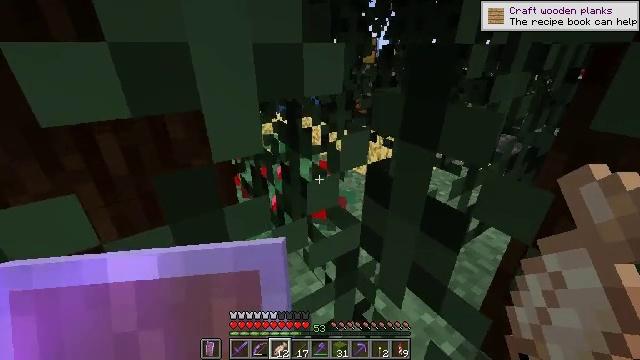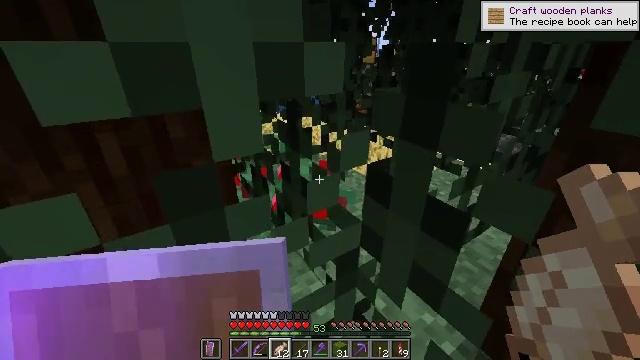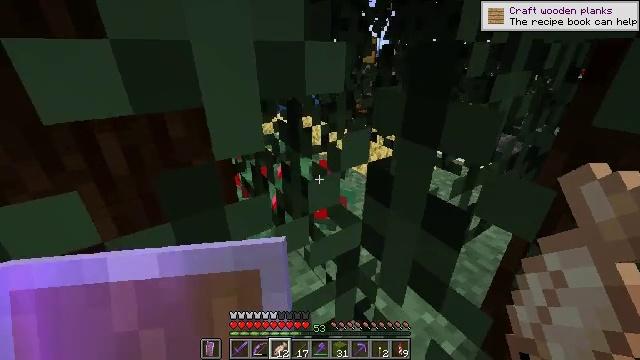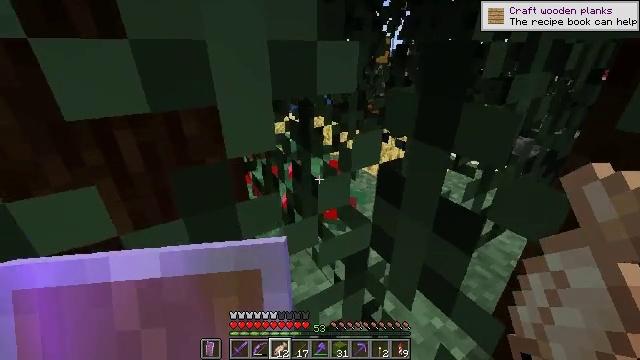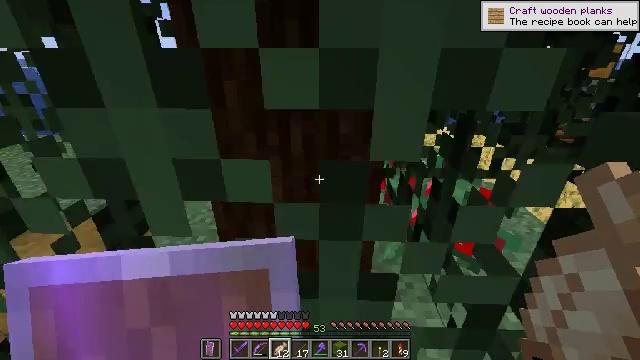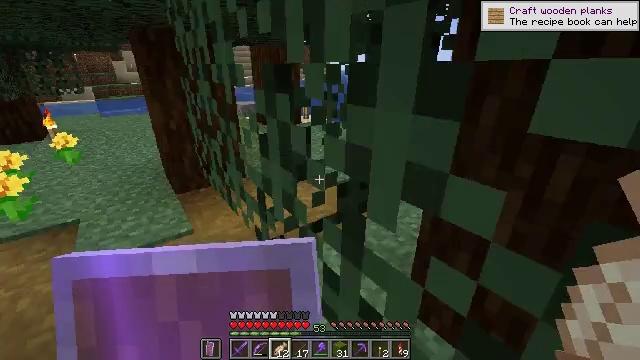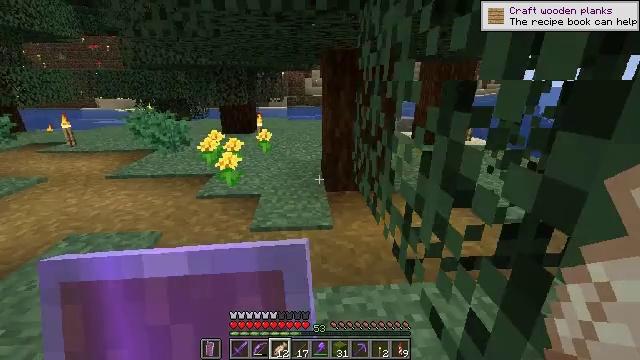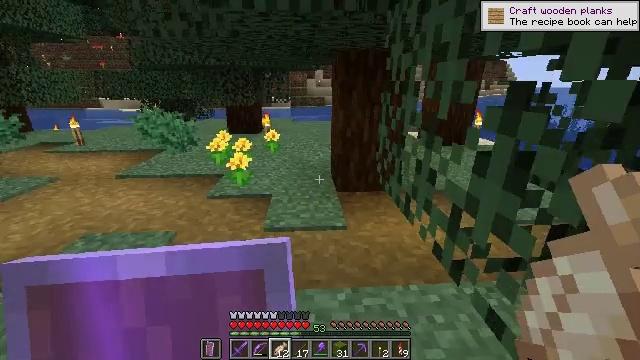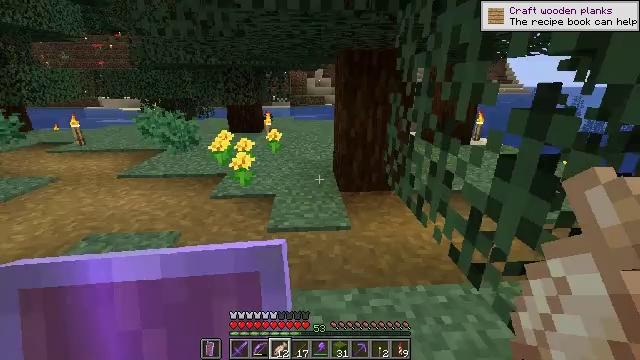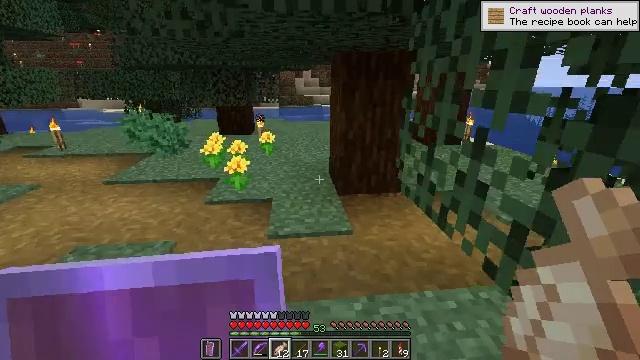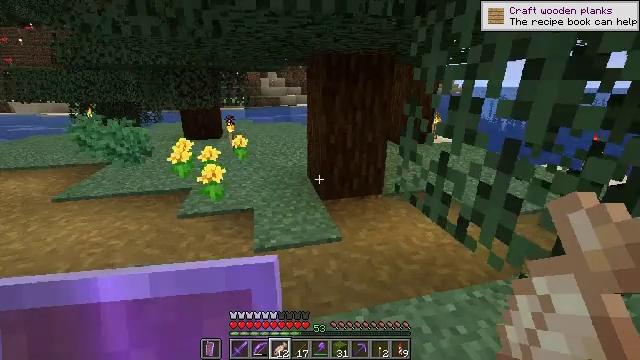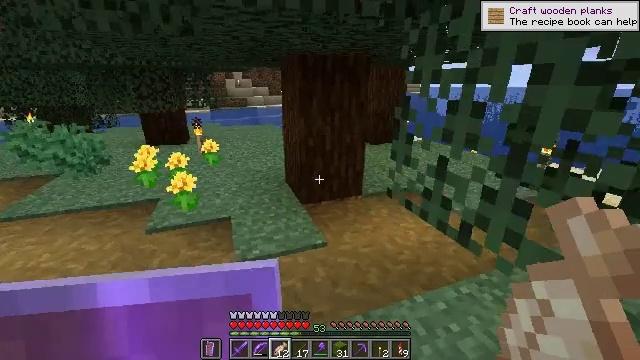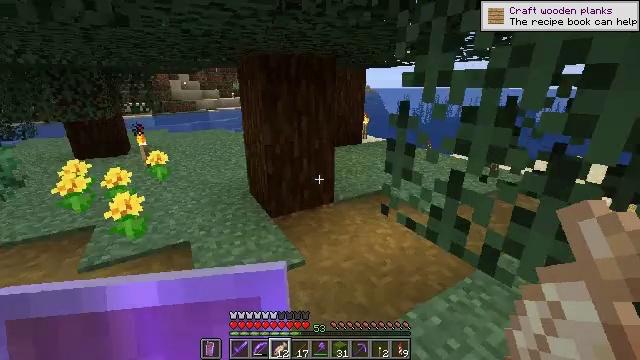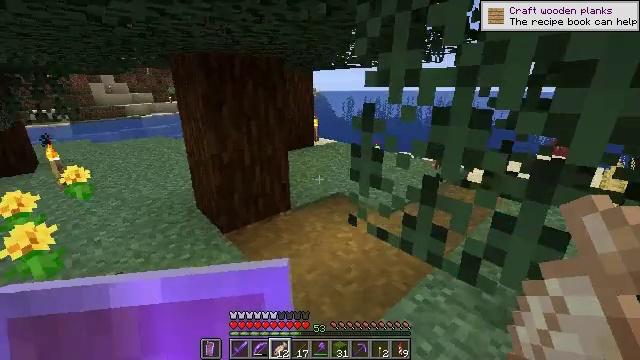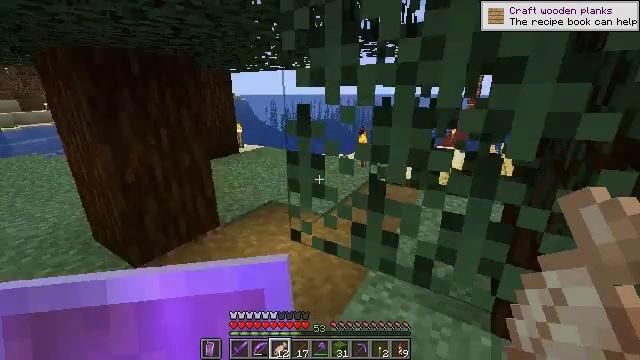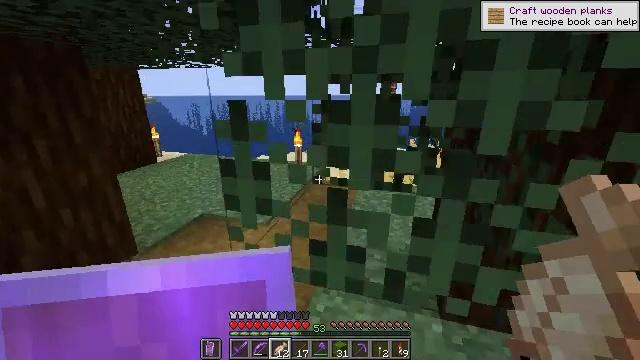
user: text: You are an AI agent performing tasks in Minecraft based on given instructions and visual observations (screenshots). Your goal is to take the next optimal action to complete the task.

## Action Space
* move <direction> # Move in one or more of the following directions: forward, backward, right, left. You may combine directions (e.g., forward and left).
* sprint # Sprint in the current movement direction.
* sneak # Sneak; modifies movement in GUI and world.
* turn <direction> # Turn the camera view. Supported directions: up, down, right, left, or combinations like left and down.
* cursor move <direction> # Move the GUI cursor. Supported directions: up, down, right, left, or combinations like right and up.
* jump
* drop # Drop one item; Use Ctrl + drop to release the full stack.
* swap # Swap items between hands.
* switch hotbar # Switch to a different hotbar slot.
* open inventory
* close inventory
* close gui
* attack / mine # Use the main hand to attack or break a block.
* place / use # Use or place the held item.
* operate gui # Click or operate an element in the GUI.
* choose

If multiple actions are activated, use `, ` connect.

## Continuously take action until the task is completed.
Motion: motion action
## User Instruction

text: Get a green carpet from the crafting table.
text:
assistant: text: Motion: no_op
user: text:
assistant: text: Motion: no_op
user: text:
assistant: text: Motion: turn left
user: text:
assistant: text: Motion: turn left and up
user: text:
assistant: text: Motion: turn left and up
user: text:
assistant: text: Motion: move left, turn left and up
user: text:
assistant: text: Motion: move left
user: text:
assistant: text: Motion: move forward and move left
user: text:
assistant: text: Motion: move forward and move left, turn right
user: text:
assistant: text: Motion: move forward and move left, turn right
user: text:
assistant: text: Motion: move forward, turn right
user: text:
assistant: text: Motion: move forward, turn right
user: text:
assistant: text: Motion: move forward, turn right
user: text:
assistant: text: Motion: move forward, turn right
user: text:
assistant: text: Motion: move forward, turn right
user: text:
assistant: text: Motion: move forward, turn right
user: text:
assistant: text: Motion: move forward
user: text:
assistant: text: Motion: move forward
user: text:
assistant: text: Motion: move forward
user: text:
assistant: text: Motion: move forward
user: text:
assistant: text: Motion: move forward and move left
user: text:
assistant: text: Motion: move forward and move left
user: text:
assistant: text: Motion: move forward and move left
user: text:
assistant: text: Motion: move forward and move left
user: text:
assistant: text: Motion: move forward and move left
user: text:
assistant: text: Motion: move forward
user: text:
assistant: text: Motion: move forward
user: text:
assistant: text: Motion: move forward
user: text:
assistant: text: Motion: move forward
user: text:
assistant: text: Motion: move forward